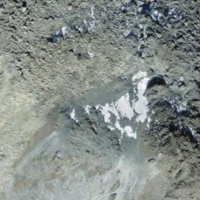
EUNIS habitat code: 31
Species observed at this site:
Androsace alpina